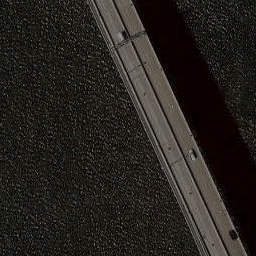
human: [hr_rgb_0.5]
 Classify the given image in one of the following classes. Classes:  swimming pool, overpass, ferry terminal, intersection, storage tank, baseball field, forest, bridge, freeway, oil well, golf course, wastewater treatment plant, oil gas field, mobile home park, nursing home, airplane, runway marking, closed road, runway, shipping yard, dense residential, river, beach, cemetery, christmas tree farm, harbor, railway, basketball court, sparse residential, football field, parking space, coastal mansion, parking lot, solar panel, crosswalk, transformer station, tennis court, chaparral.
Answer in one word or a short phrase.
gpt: bridge